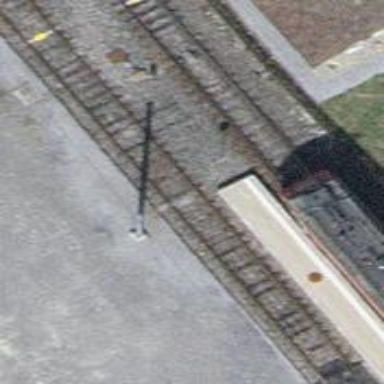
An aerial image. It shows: Single railway track with electrified contact line.